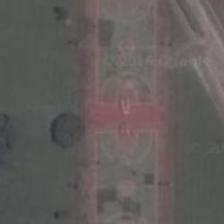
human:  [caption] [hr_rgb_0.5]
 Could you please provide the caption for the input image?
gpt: two basketball fields is surrounded by a large piece of meadows .

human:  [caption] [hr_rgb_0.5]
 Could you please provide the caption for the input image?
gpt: two small playgrounds and a broad grey road beside .

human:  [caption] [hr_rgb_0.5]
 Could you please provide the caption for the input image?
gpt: the slender area near the roadside is two basketball courts .

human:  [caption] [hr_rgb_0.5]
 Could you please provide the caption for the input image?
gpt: a large piece of meadows and several green trees are around two basketball fields .

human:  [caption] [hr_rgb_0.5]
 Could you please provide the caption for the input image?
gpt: two basketball fields are surrounded by a large piece of meadow and several trees .